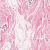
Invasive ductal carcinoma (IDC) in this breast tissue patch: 0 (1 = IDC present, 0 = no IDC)